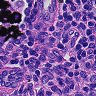
Metastatic tissue present: yes